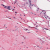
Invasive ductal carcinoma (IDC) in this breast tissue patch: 0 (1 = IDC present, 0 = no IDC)